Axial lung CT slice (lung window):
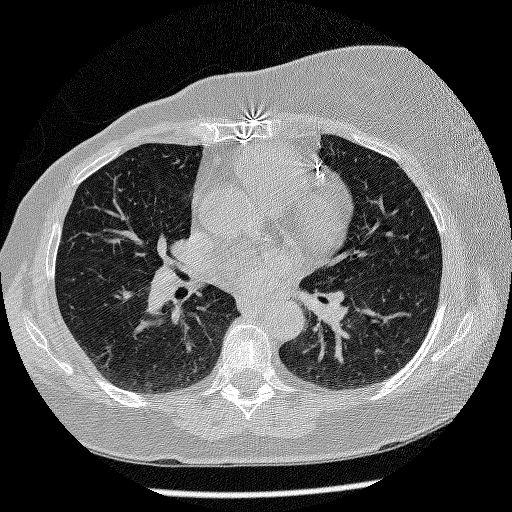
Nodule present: no